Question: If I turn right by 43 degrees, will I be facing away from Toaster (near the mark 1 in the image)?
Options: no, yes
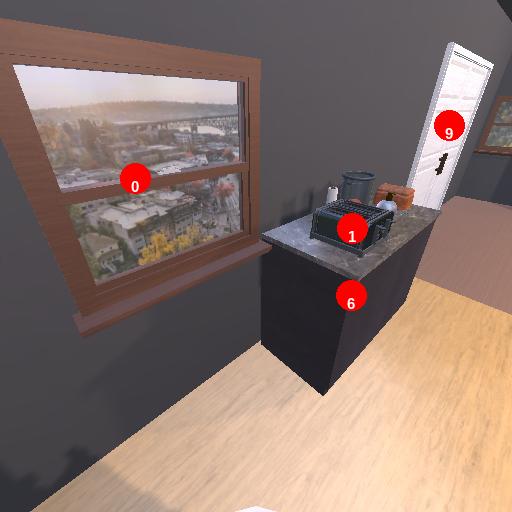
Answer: no